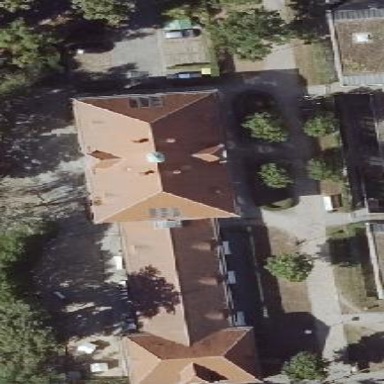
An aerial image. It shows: Hospital building with hipped roof shape.